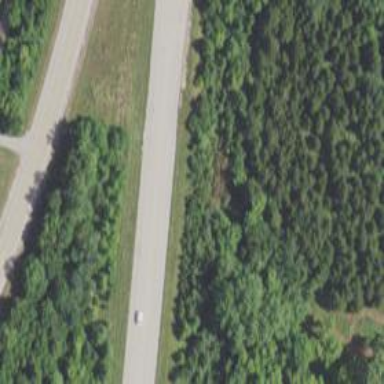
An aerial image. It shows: Trunk highway.